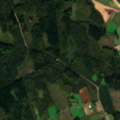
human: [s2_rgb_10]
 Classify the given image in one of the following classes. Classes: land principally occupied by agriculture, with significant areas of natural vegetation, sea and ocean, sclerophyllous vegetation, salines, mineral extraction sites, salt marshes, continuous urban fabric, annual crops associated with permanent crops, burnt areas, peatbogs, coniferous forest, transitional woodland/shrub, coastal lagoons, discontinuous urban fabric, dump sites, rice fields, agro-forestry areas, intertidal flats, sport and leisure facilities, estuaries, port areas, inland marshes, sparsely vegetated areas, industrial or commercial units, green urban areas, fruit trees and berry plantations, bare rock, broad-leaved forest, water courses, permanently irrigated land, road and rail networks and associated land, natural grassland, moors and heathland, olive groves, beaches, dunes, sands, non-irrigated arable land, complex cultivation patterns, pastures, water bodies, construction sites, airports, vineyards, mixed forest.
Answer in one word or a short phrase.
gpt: land principally occupied by agriculture, with significant areas of natural vegetation, coniferous forest, mixed forest